Question: Is there anyway to get all the simplices/triangles a certain point is a part of in a Delaunay triangulation using 'scipy.spatial.Delaunay'?
I know there is the 'find_simplex()' function, that that only returns 1 triangle that a point is a part of but I would like to get all triangles that it is a part of.

So in the example, when I do 'find_simplex()' for point 6, it only returns triangle 2, but I would like it to return the triangles 1, 2, 3, 4, 10, and 9, as point 6 is a part of all of those triangles.
Any help would be appreciated!
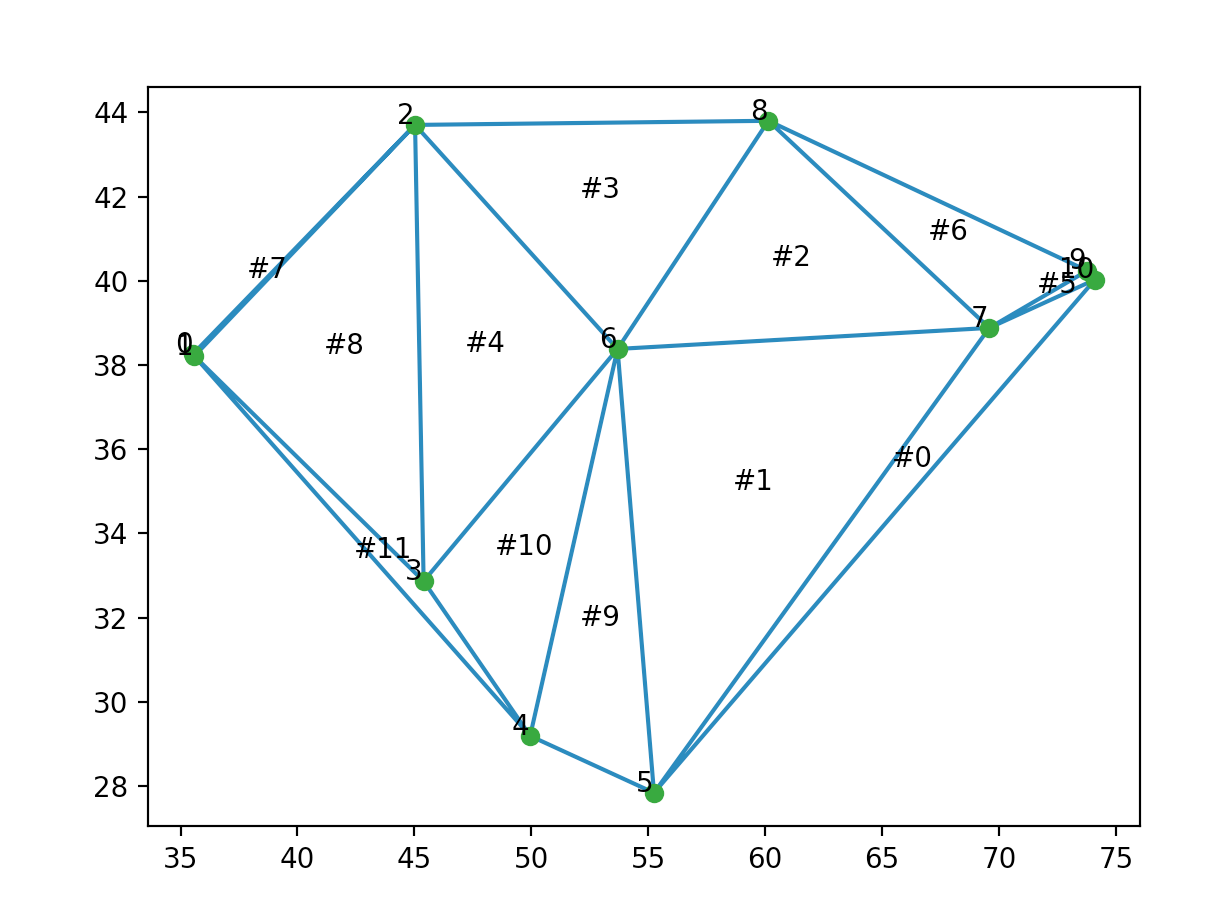
Answer: You don't want 'find_simplex' because it is geometric, not topological. That is, it treats a point as a location rather than as a component of the triangulation: almost all points lie in only one simplex, so that's what it reports.
Instead, use the vertex . The trivial answer is to use the 'simplices' attribute:
'''
vert=6
[i for i,s in enumerate(d.simplices) if vert in s]
'''
With a good bit more code, it is possible to search more efficiently using the <URL> and 'neighbors' attributes.